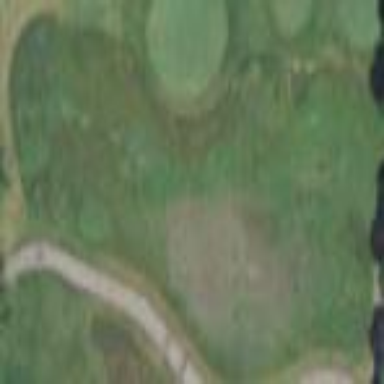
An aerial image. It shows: Rough area in golf course.